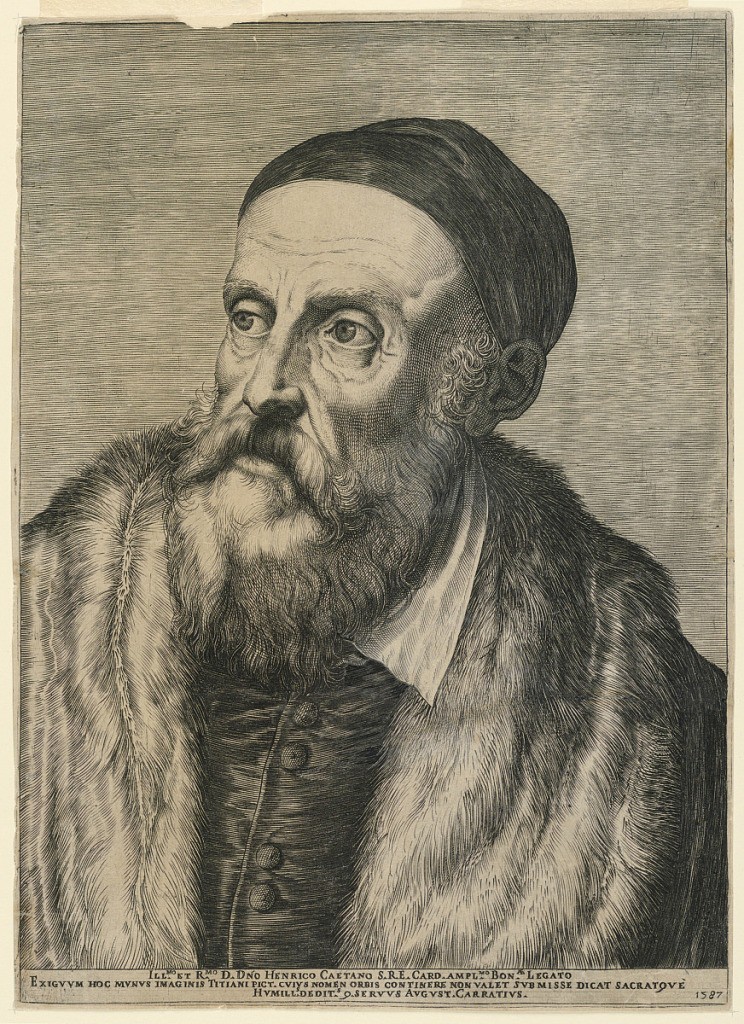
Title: Portrait of Titian
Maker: Agostino Carracci, Italian, 1557 – 1602
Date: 1587
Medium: Engraving on off-white laid paper
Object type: Print
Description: Titian, seen in three-quarter view, turned a little to the left. Below, the inscription: ILL. [superscript] MO ET R. [superscript] MO D. DN[accent]O HENRICO CAETANO S.R.E. CARD.APLE. [superscript] BON. [superscript] A[?] LEGATO / EXIGVVM HOC MVNVS IMAGINIS TITIANI PICT. CVIVS NOVEM ORBIS CONTINERE NON VALET SVBMISSE DICAT SACRATO[accent]VE / HVMILL.[superscript]S O[accent].SERVVS AVGVST.CARRATIVS. Date 1587 inscribed at lower right.